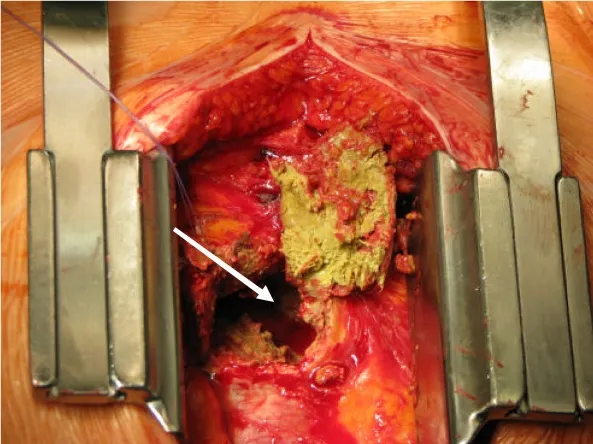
Intraoperative view of the opened pericardium with purulent structure.
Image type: medical_photograph (other_medical_photograph)